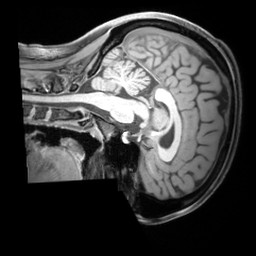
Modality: T1w
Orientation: sagittal
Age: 24
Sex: female
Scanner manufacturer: siemens
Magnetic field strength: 3 T
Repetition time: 1.97 s
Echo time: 0.00206 s